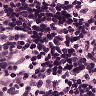
Metastatic tissue present: yes